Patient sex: M
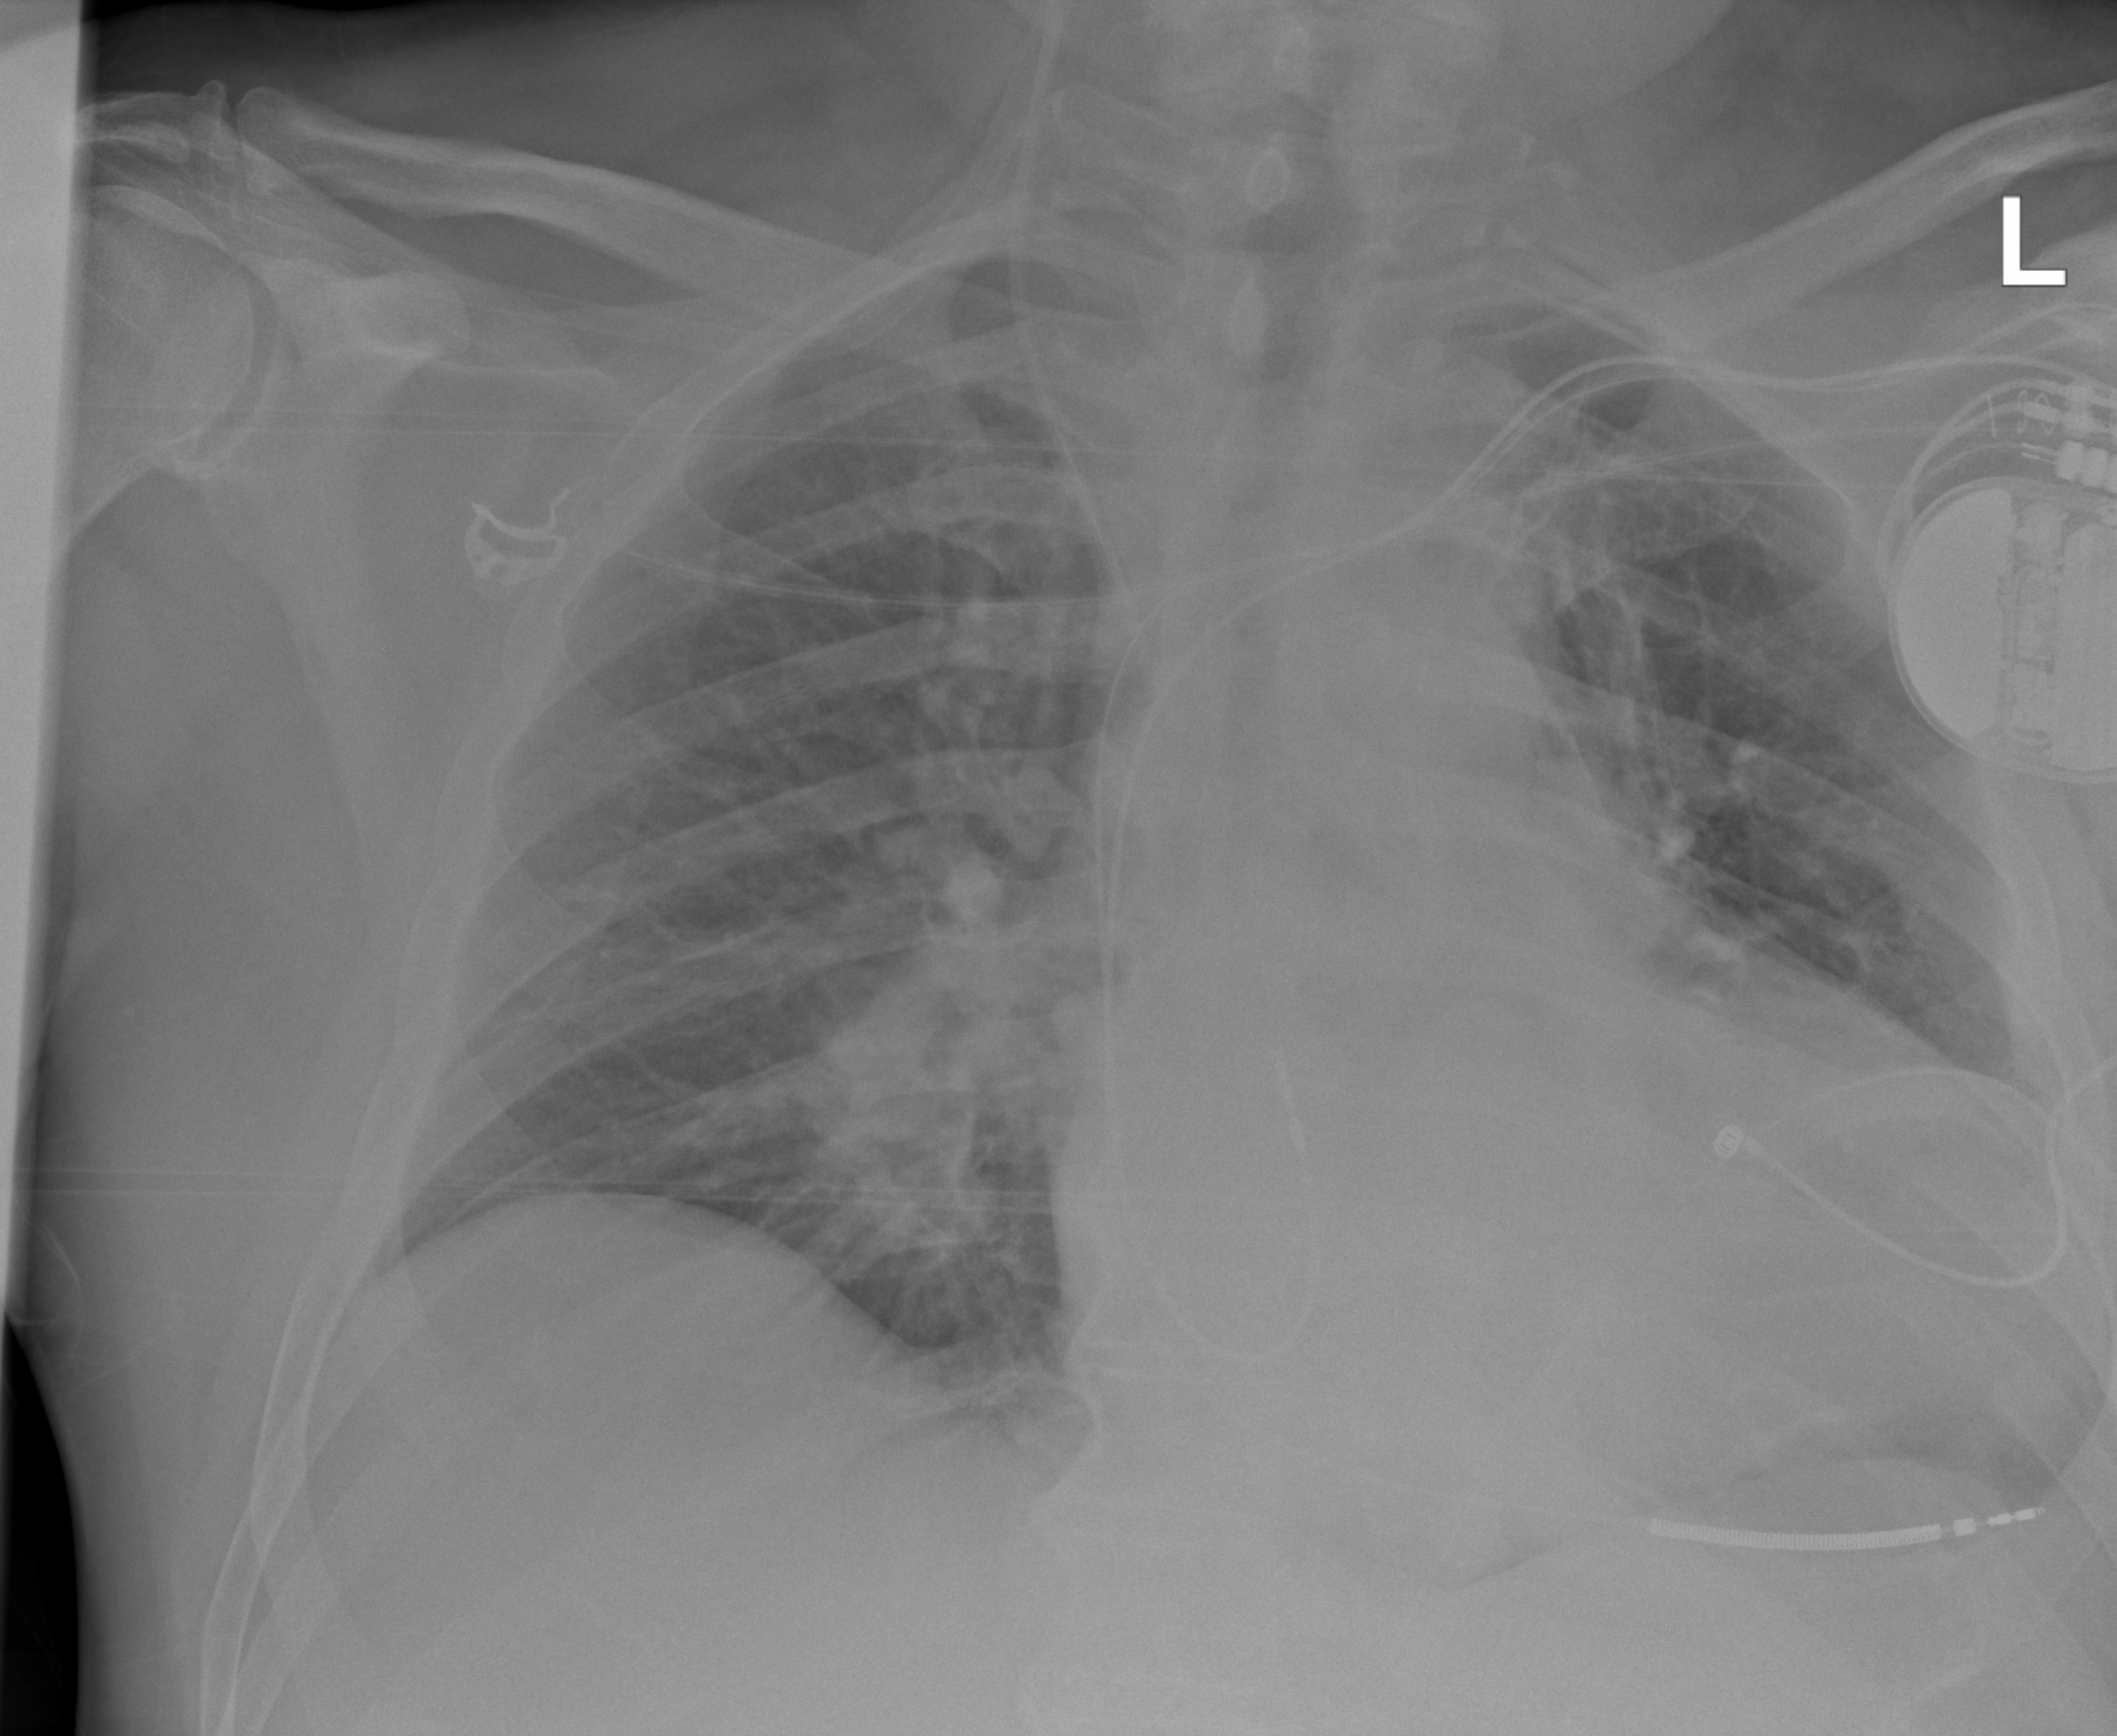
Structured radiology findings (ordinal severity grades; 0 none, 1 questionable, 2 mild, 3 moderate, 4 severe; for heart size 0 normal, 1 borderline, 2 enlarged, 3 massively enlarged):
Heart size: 2
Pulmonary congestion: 3
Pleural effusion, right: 0
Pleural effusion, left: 1
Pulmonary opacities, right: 2
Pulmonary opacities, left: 2
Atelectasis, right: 2
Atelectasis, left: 2